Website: bh-photo
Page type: gifting
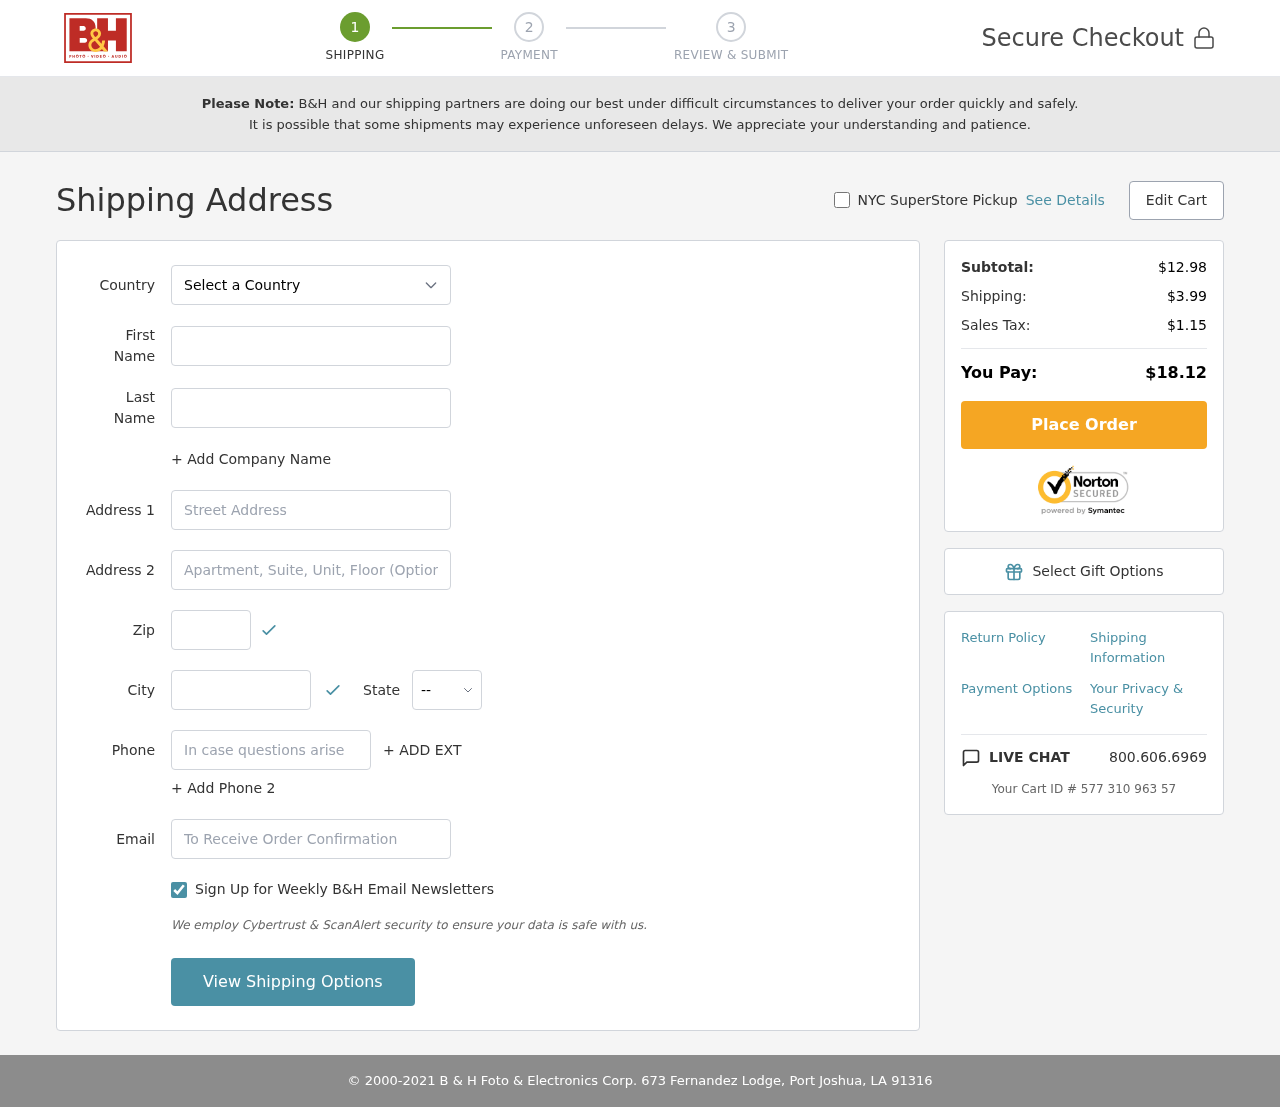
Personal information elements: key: PII_CITY
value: Port Joshua
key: PII_COUNTRY
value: United States
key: PII_EMAIL
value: jeffreyholloway@gmail.com
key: PII_FIRSTNAME
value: Jeffrey
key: PII_LASTNAME
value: Holloway
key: PII_PHONE
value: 4796687320
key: PII_POSTCODE
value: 91316
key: PII_STATE_ABBR
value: LA
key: PII_STREET
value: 673 Fernandez Lodge
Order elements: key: ORDER_SUBTOTAL
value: $12.98
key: ORDER_SHIPPING_COST
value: $3.99
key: ORDER_TAX
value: $1.15
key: ORDER_TOTAL
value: $18.12
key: ORDER_ID
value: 577 310 963 57